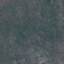
Land use / land cover class: HerbaceousVegetation